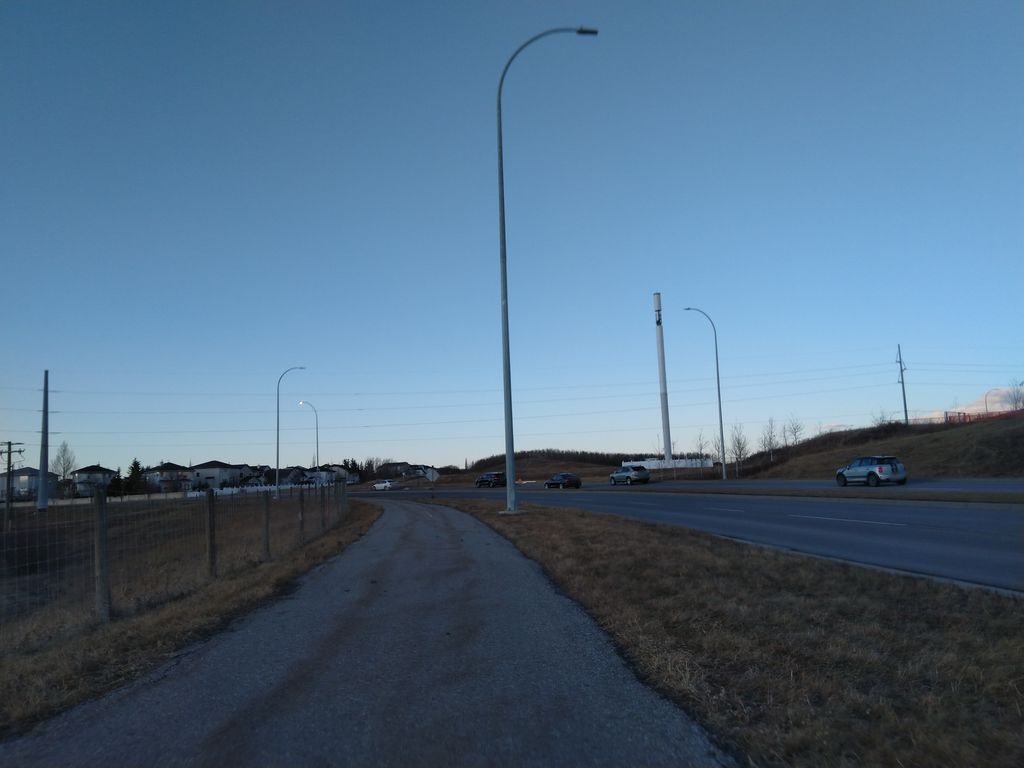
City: calgary